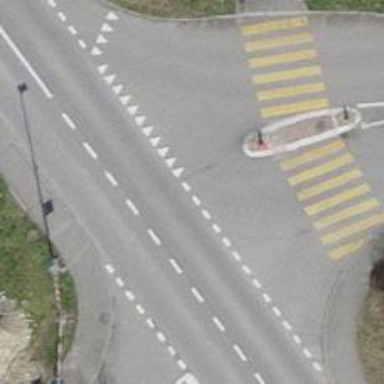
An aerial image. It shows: Road with "give way" sign.